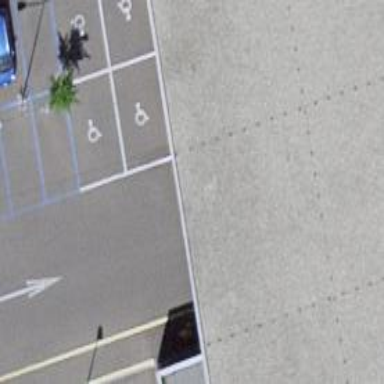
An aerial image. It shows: Asphalt parking aisle road.